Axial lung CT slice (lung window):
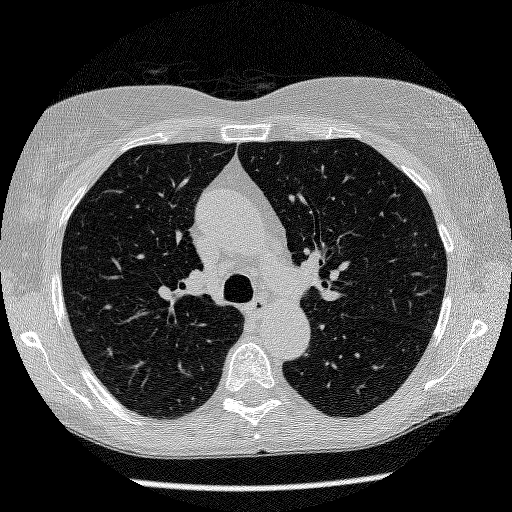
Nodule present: no